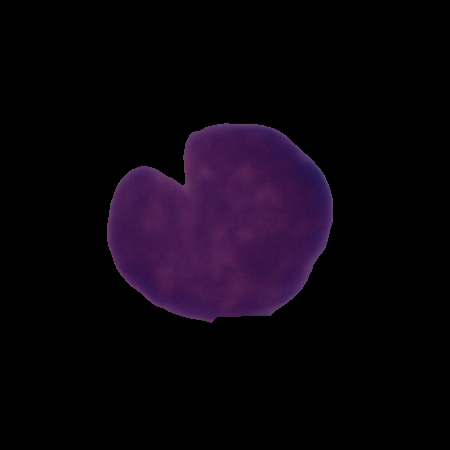
Label: cancer